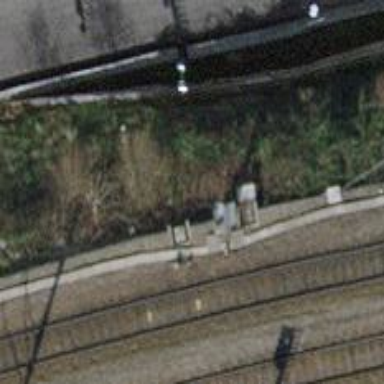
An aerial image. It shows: Railway signal.